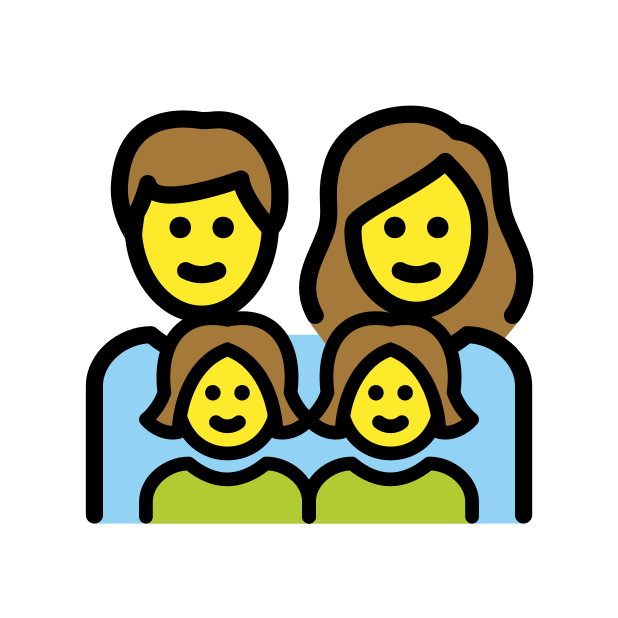
family: man, woman, girl, girl